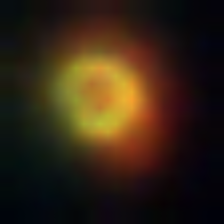
Taxon: NanoPlankton
Group: Other